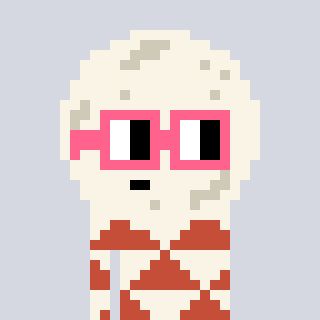
a pixel art character with square pink glasses, a moon-shaped head and a rust-colored body on a cool background